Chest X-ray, AP view. Patient: 2 years old, sex M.
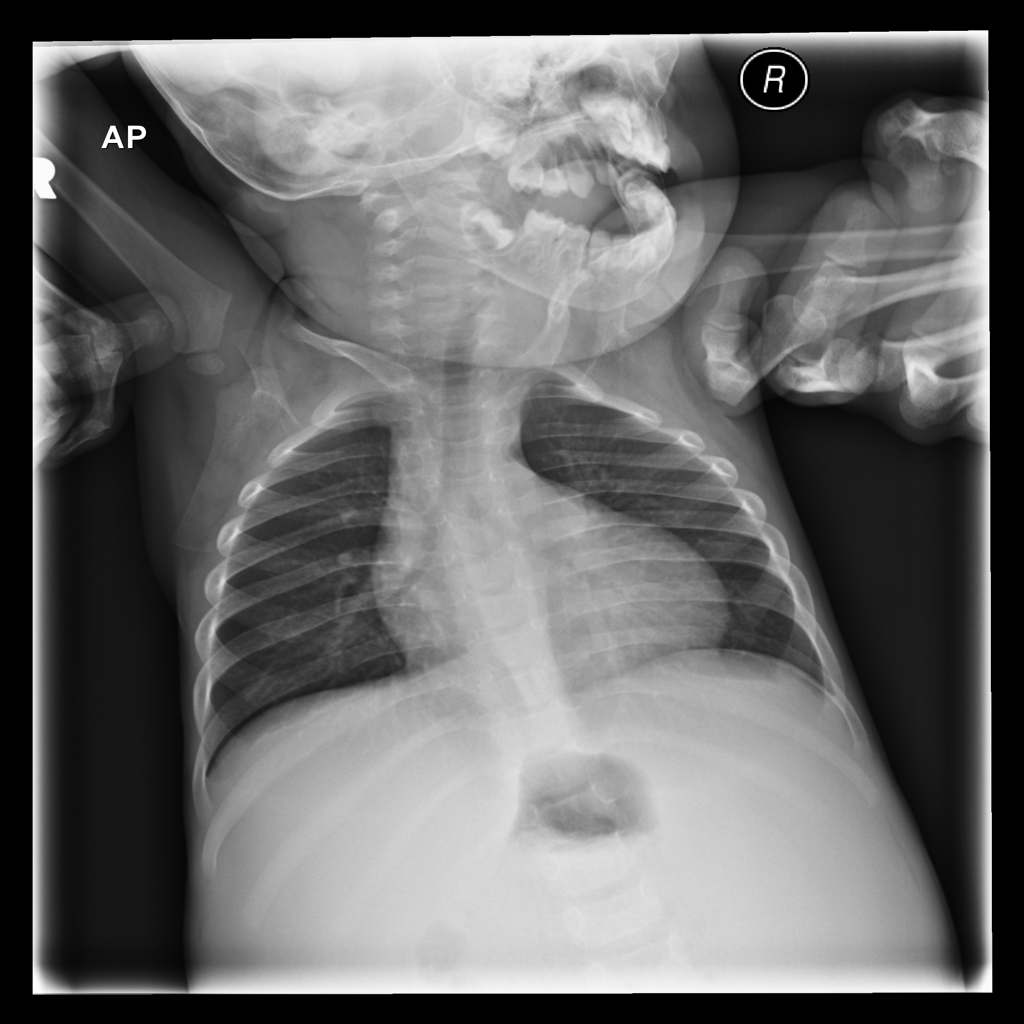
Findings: No Finding